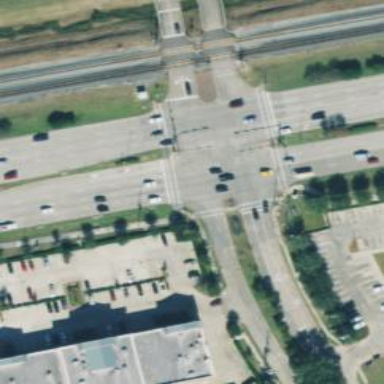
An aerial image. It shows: Crossing on the road with line markings.